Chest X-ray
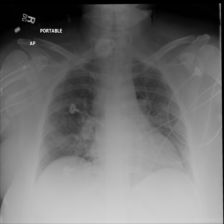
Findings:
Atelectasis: negative
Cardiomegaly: negative
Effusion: negative
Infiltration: negative
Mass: negative
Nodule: negative
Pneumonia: negative
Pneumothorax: negative
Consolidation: negative
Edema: negative
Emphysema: negative
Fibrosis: negative
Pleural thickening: negative
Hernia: negative